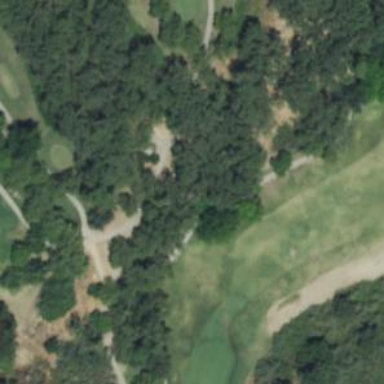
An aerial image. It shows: Path for both road and golf.